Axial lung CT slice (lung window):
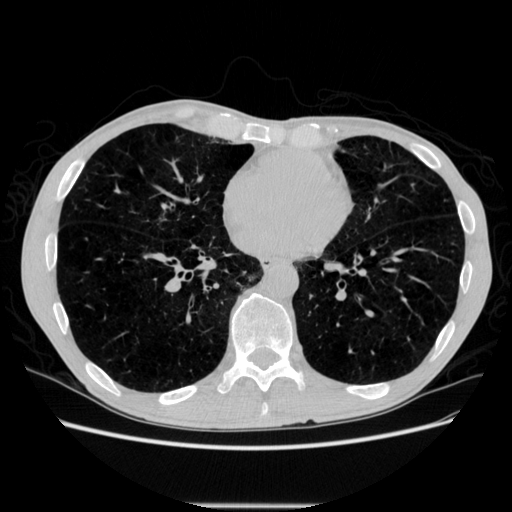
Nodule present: no